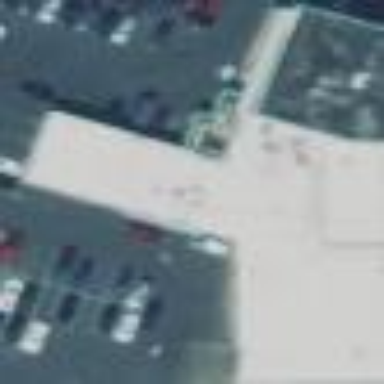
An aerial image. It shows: Car shop building.